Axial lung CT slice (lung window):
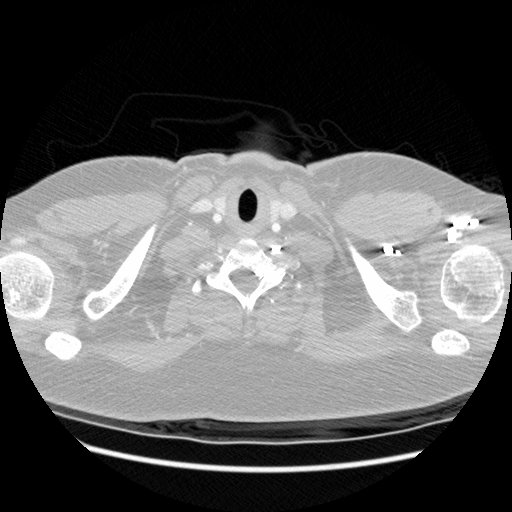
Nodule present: no